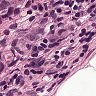
Metastatic tissue present: yes